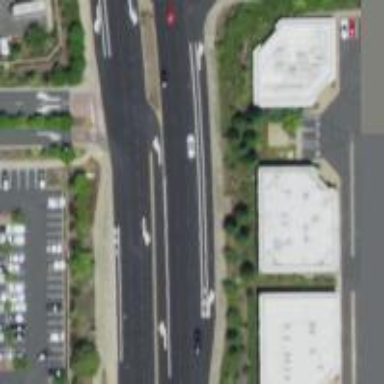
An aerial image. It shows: Secondary link road.